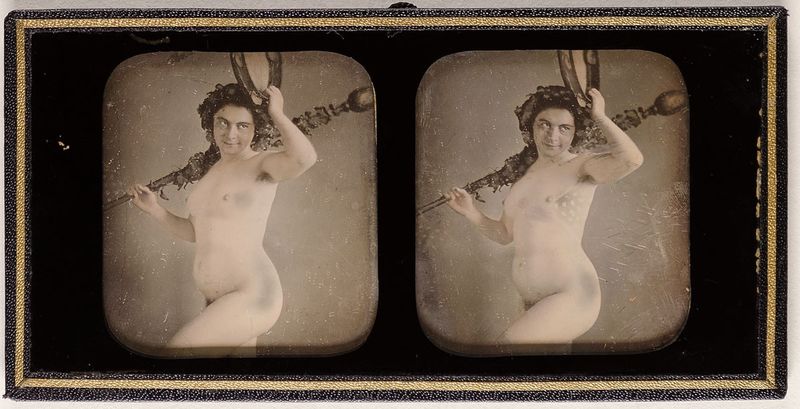
Titel: Bacchantin
Standort: Hamburg
Institution: Museum für Kunst und Gewerbe Hamburg
Schlagwörter: akt, frau, bild, gesten, portrait, figur, frauenakt, fotografie, photographie, tamburin, musikinstrumente, bacchantin, handkoloriert, aktdarstellung, daguerreotypie, stereofotografie, aktfotografie, weibliche, stereophotographie, aktphotographie, porträt, armhaltungen, hüftbild, handkolorierung, stereoskopische, stereoskopisches